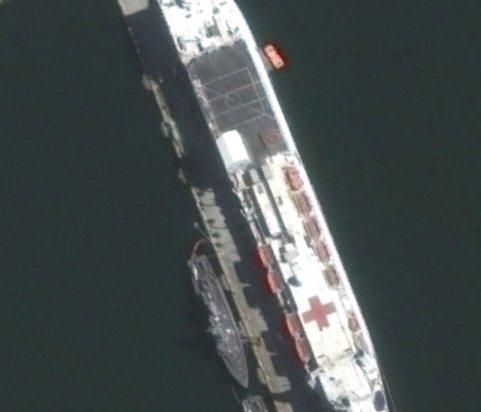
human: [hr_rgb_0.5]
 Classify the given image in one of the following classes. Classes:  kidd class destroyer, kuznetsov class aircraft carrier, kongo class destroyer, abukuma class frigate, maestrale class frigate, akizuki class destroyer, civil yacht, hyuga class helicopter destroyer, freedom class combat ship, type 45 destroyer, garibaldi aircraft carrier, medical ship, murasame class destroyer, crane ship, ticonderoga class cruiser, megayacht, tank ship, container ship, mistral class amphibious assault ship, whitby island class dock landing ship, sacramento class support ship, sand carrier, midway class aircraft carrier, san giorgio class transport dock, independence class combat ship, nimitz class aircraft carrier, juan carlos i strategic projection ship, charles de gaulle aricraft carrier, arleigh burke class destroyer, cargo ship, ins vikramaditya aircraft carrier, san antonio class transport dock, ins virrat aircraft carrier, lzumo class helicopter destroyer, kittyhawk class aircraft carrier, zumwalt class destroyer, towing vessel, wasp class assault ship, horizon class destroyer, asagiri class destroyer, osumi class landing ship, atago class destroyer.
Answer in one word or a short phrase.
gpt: Medical ship